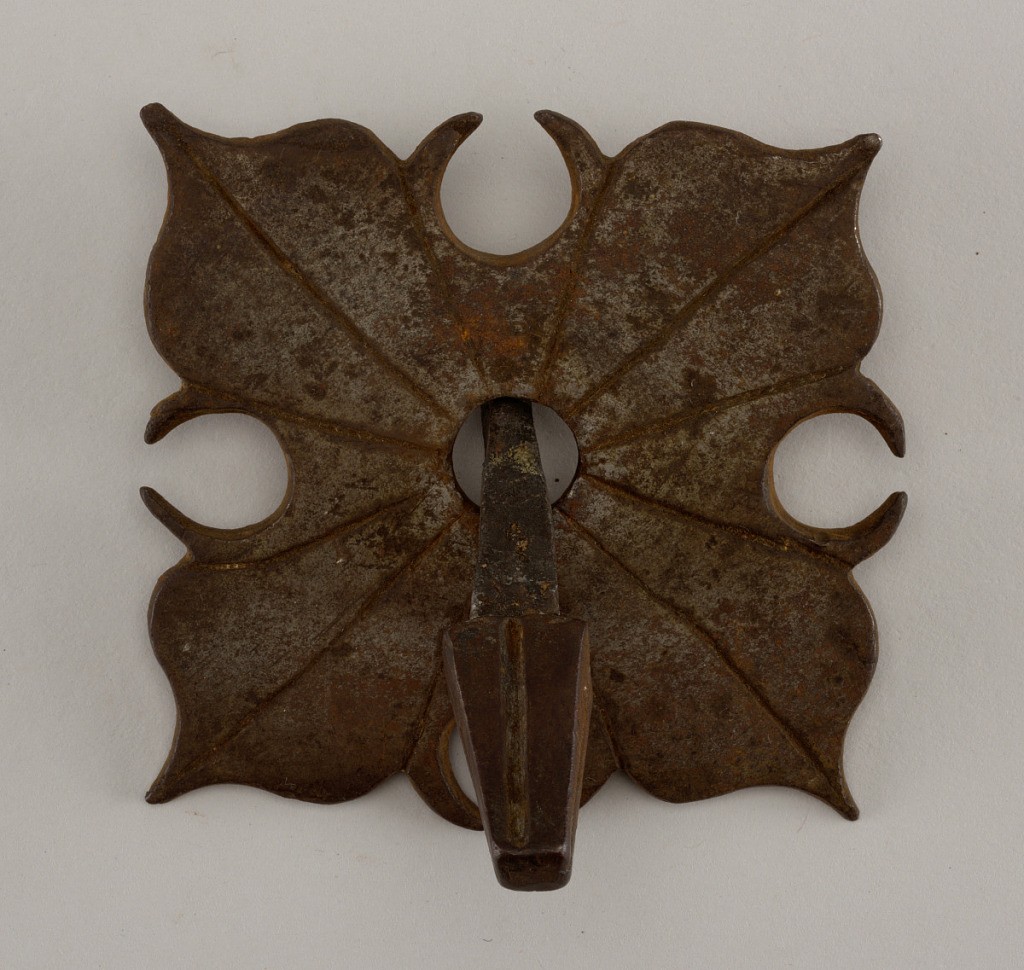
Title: Decorative door boss and nail
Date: ca. 1550–1700
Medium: Steel-plated wrought iron
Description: Flat, square mount with wrought line to form design with quadrants, each with projecting cusps and two barbs forming a leaf-like pattern. Grooved pyramidal nail heads on a square shank.